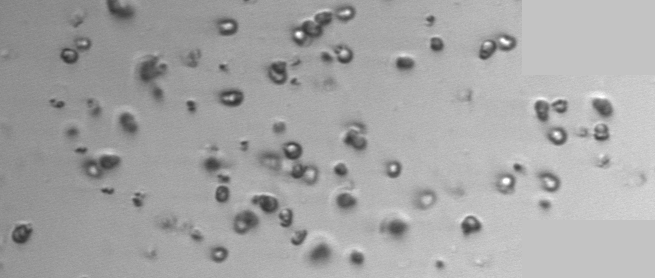
Label: Phaeocystis